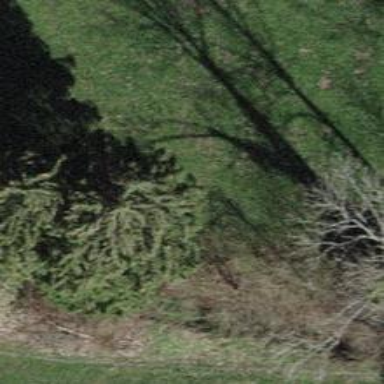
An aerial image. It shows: Beautiful tree in nature.